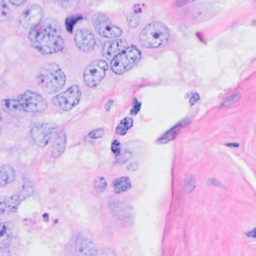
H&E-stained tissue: Breast